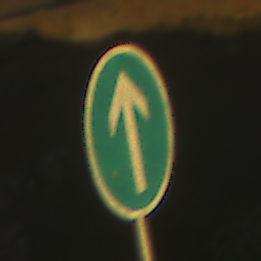
Verkehrszeichen: VorgeschriebeneFahrtrichtungGeradeaus
Umgebung: Outdoor, Nature
Tageszeit: SunriseSunset
Wetter: Clear
Licht: Natural
Jahreszeit: NotSpecified
Kontrast: HighContrast